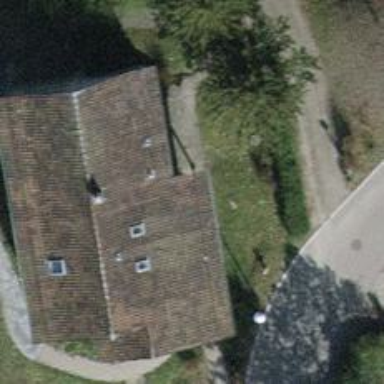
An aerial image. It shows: The building has gabled roof section oriented across.